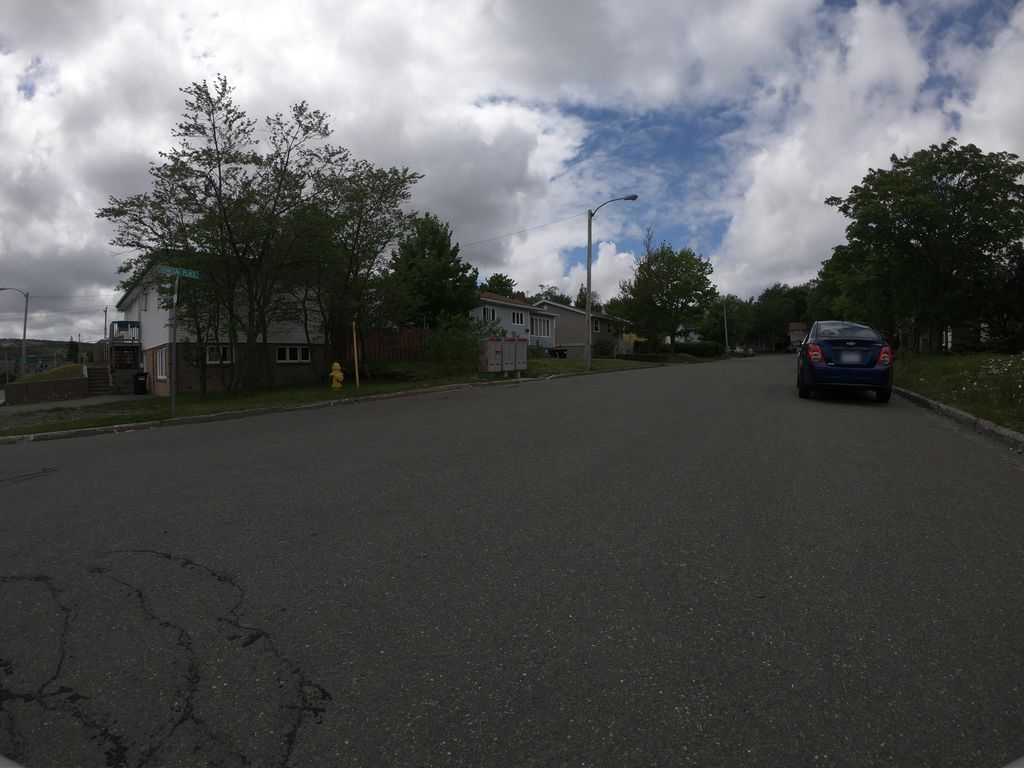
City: st_johns